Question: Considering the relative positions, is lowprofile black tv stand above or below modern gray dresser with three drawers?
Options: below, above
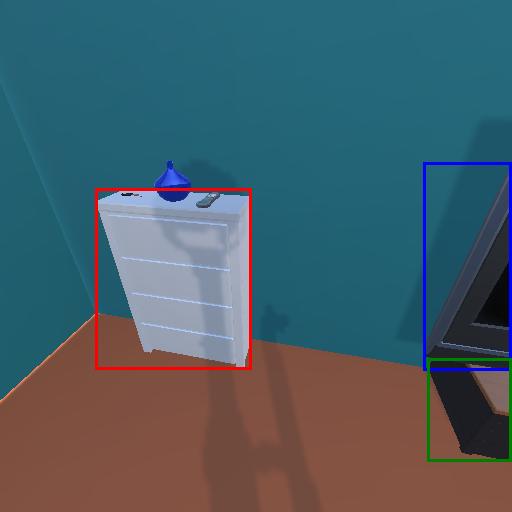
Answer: below